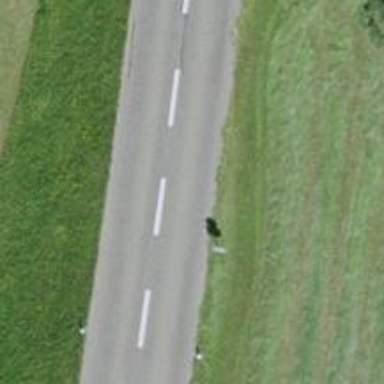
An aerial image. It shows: Tertiary road with asphalt surface and lane markings.